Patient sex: F
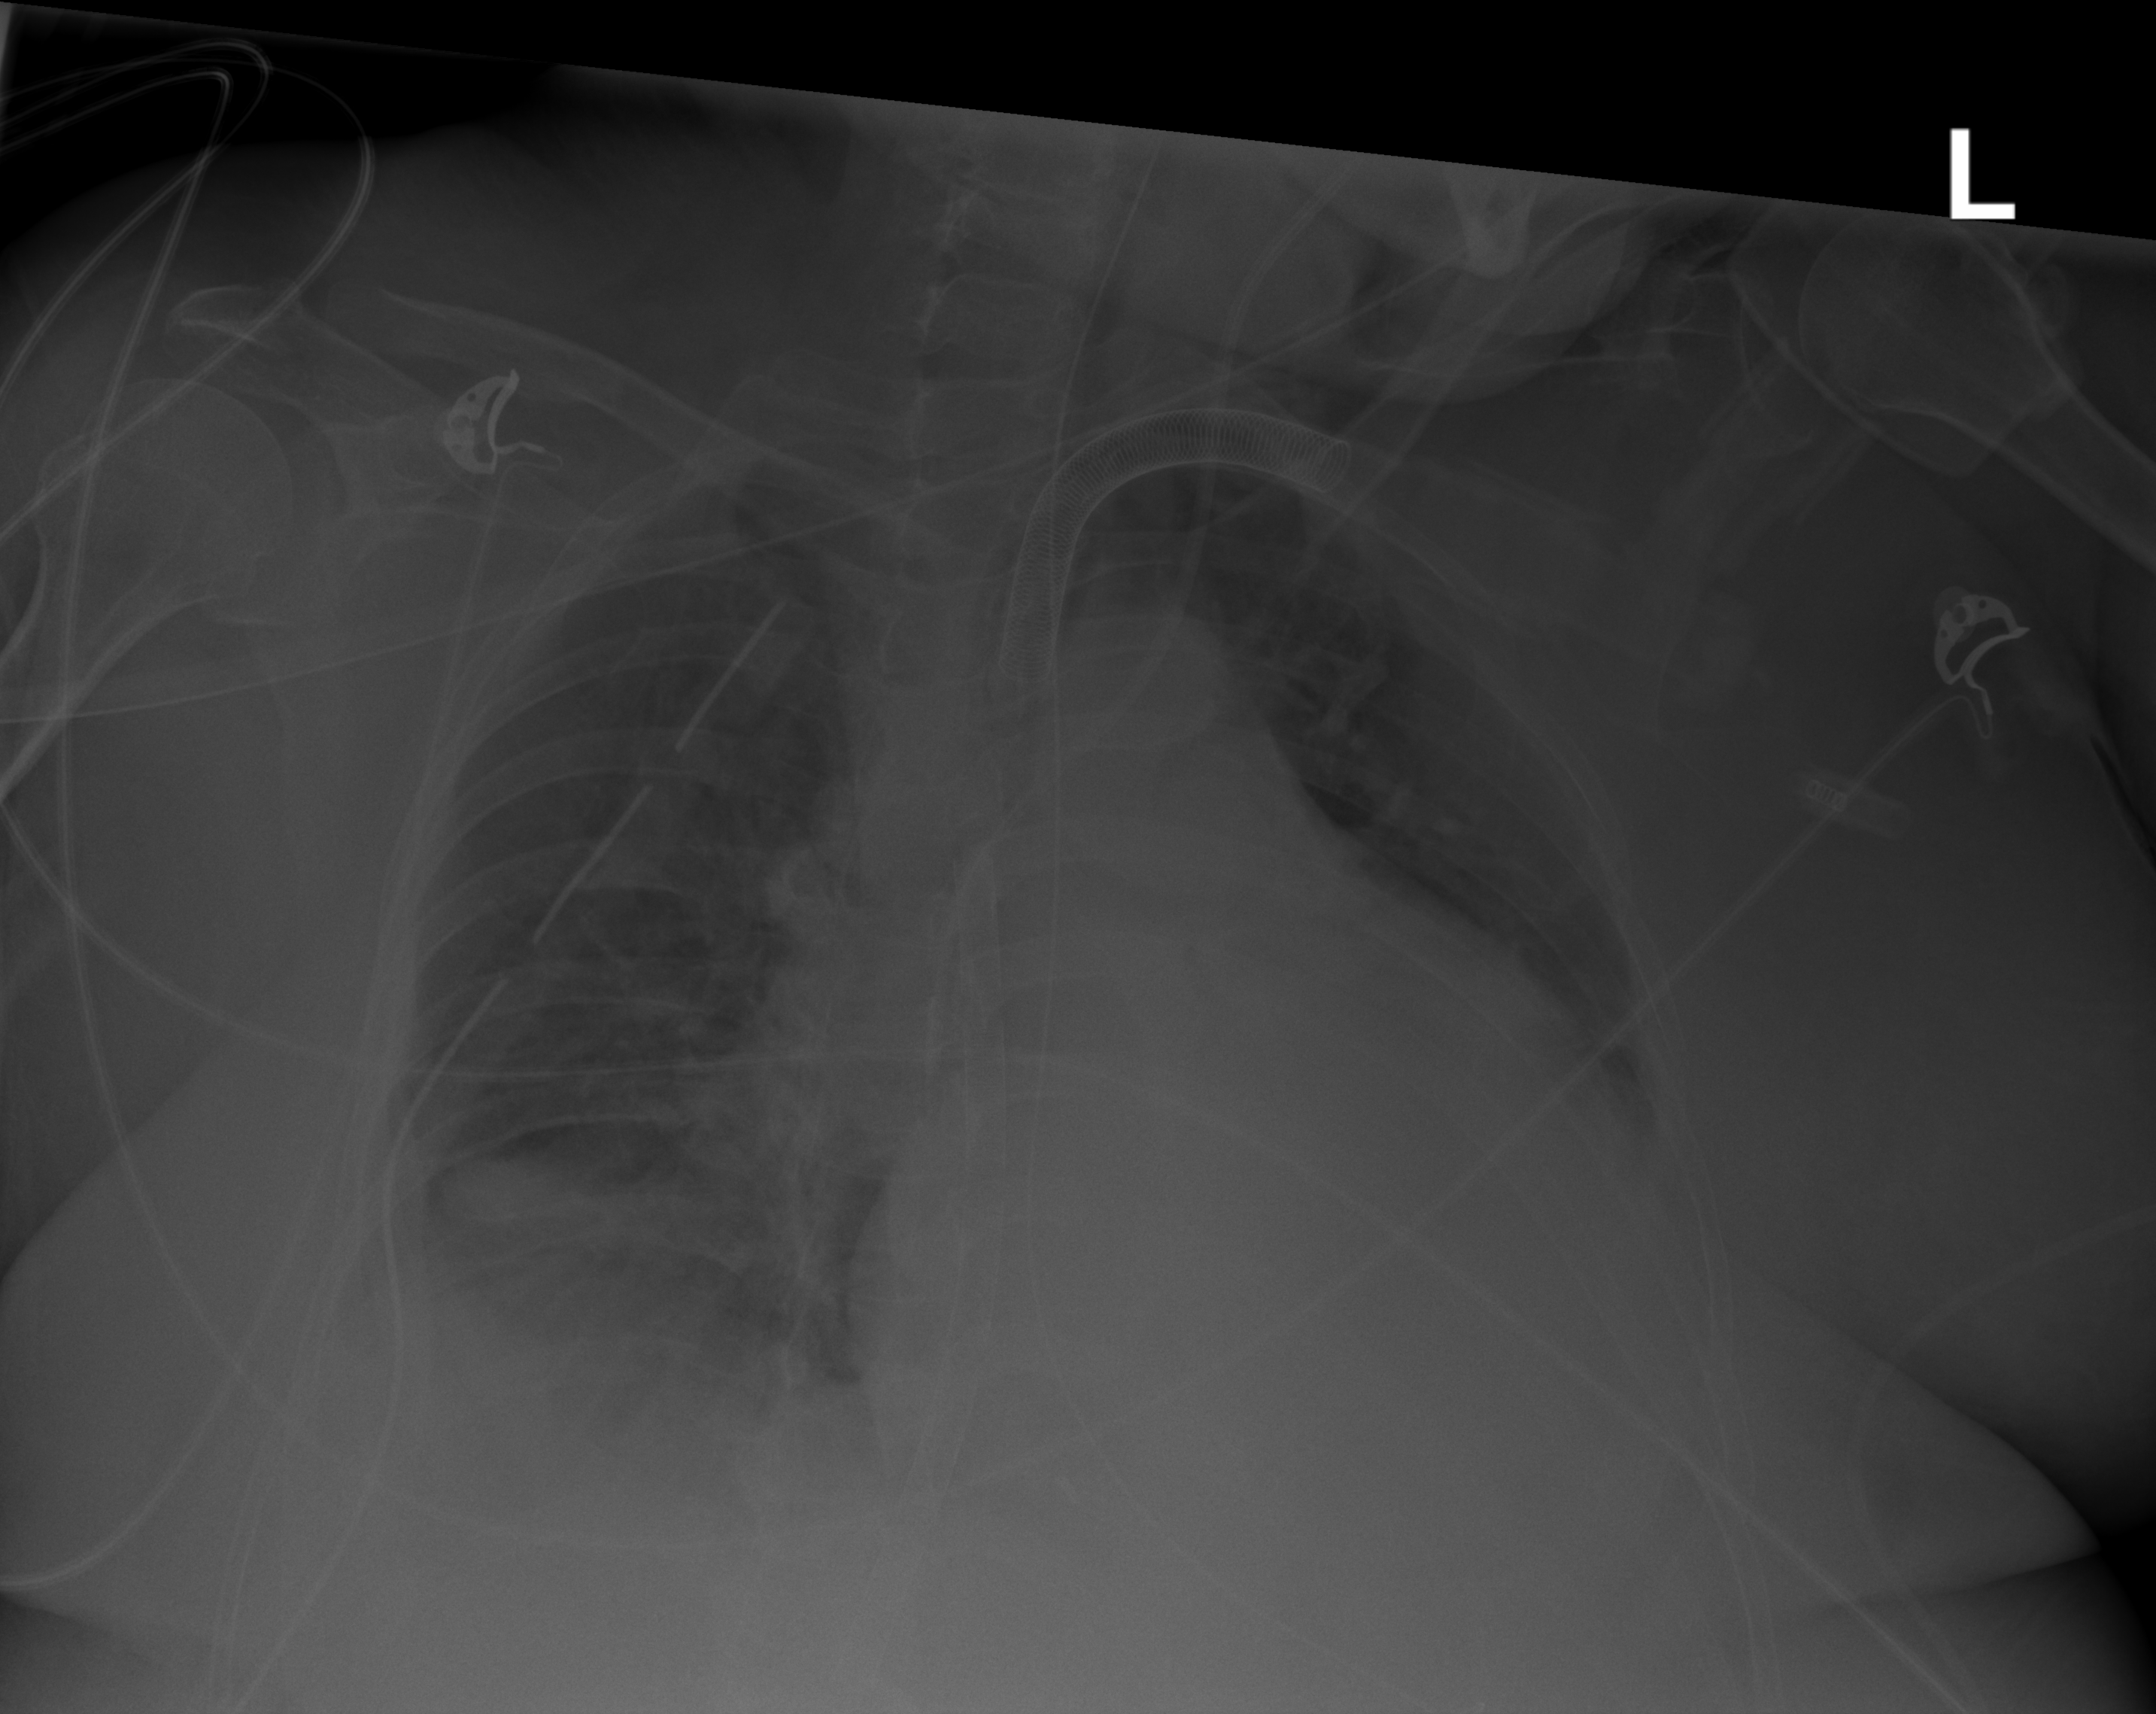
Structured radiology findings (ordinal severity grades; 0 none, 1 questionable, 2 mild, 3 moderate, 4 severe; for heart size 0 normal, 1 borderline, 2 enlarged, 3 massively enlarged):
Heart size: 2
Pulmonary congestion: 2
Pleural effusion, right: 2
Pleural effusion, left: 1
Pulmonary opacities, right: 0
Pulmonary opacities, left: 0
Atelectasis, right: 2
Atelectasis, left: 2